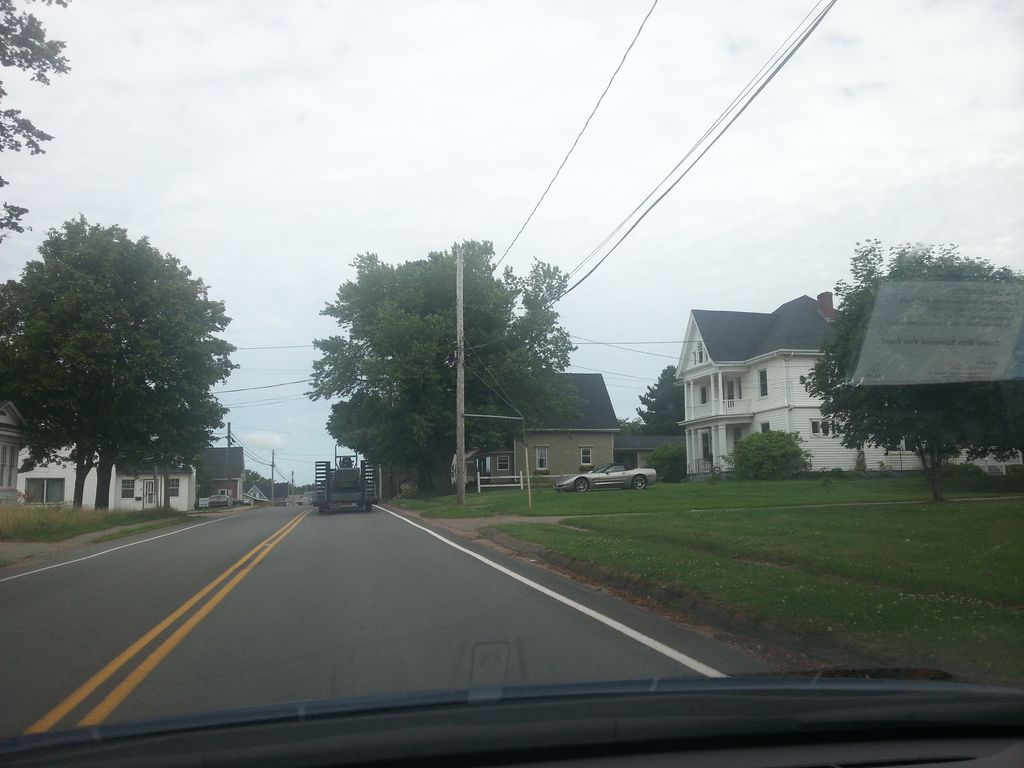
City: charlottetown